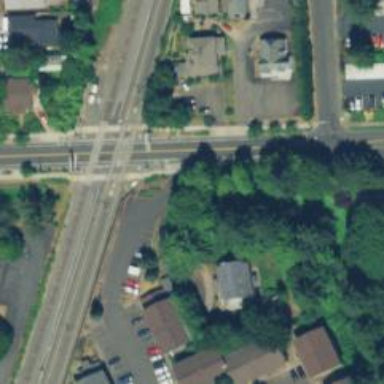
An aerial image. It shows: Level crossing with lights at railway intersection.